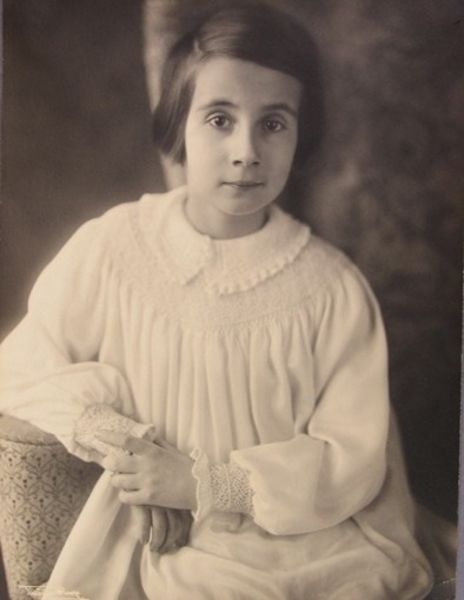
Titel: Renate Scholz
Künstler: Minya Diez-Dührkoop
Standort: Hamburg
Institution: Museum für Kunst und Gewerbe Hamburg
Schlagwörter: silber, bildnis, portrait, foto, fotografie, photographie, photo, lichtbild, silbergelatine, konterfei, brom, bildwerke, angewandte und bildende kunst, hessische systematik, porträt, mädchen, silbergelatinepapier, bromsilbergelatinepapier, entwicklungspapier, gelatinepapier, schwarzweißpositivverfahren, silbersalzverfahren, schwarzweißfotografie, porträtfotografie, porträtphotographie